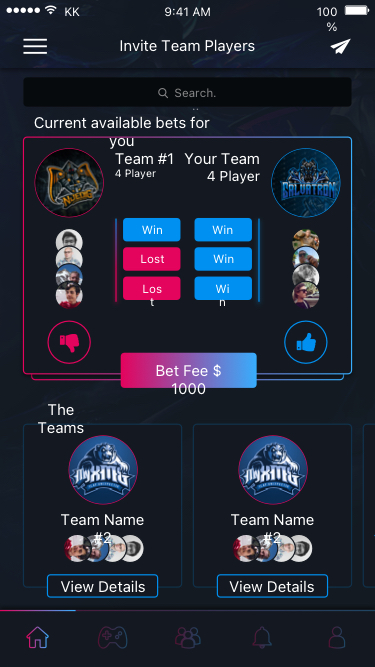
Text in this UI design:
9:41 AM
KK
100%
Invite Team Players
Team #1
4 Player
Your Team
4 Player
Win
Lost
Lost
Win
Win
Win
Bet Fee $ 1000
Team Name #2
Team Name #2
View Details
View Details
Current available bets for you
The Teams
Search...